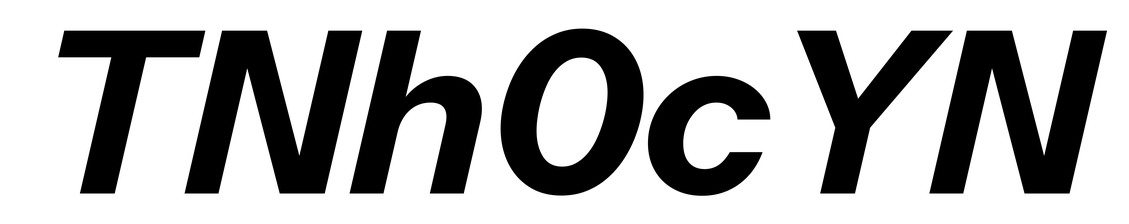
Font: InstrumentSans-Italic_Bold_Italic